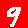
Digit: 9